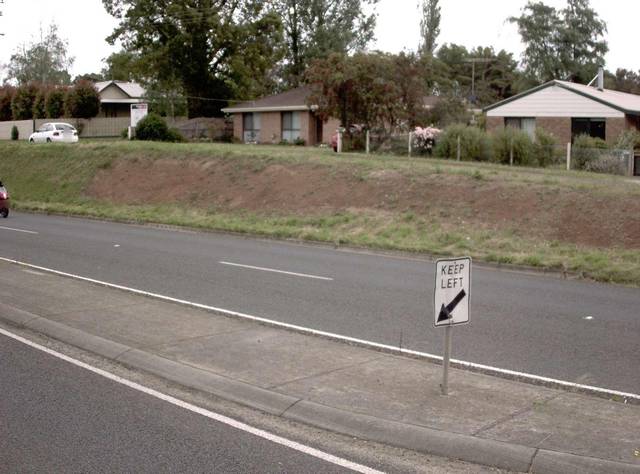
Region: Australia
Coordinates: -38.141, 145.872